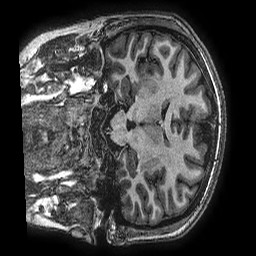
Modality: T1w
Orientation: coronal
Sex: female
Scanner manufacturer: ge
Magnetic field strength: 3 T
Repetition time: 0.00766 s
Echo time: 0.003476 s